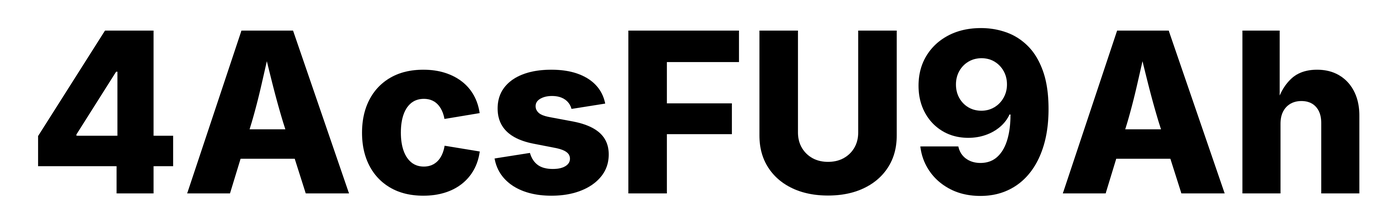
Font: Inter_ExtraBold